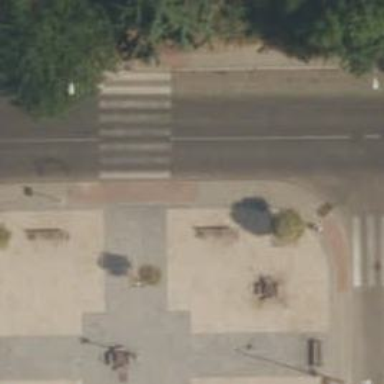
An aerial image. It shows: Zebra crossing on the road.